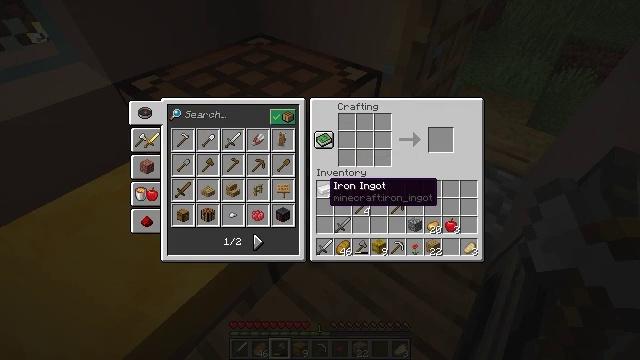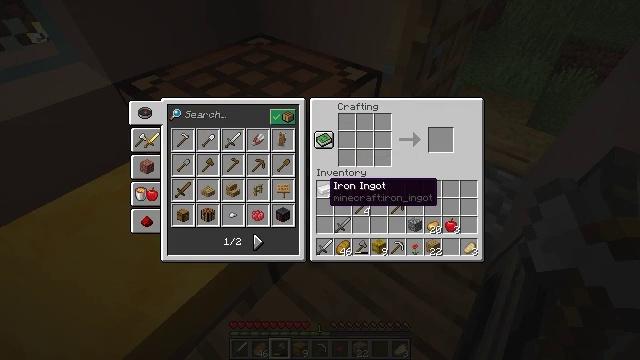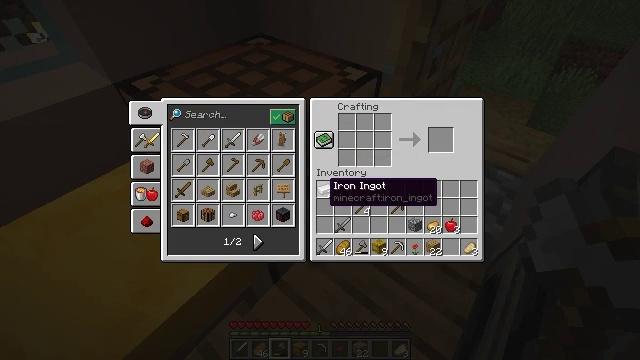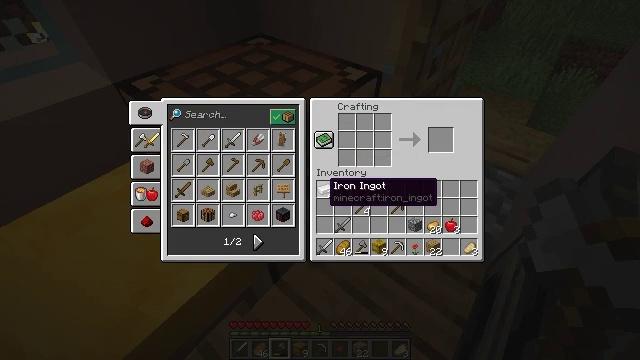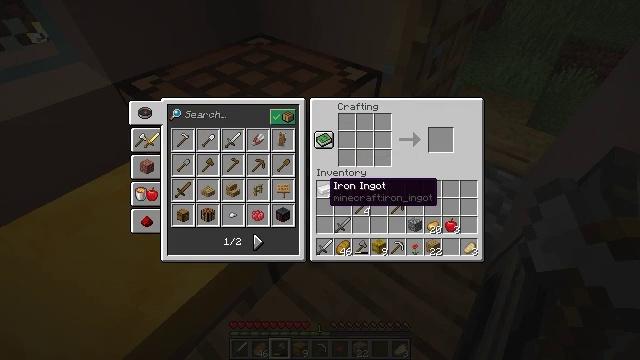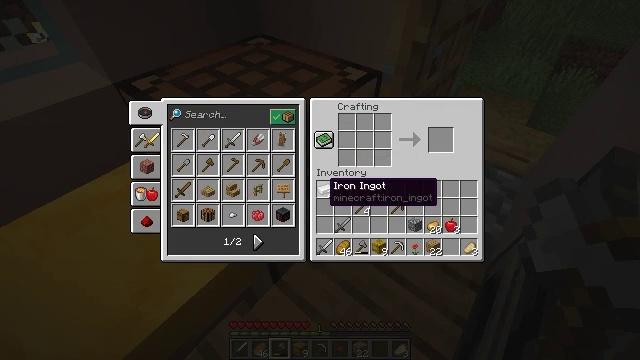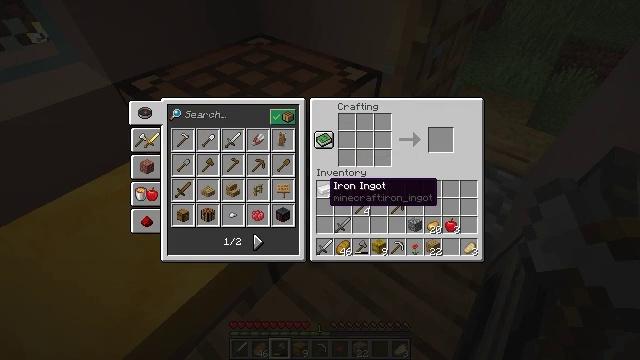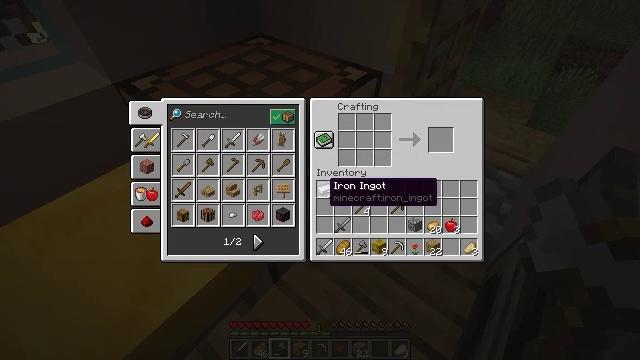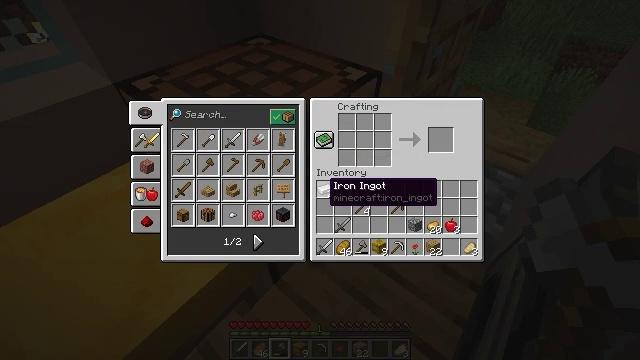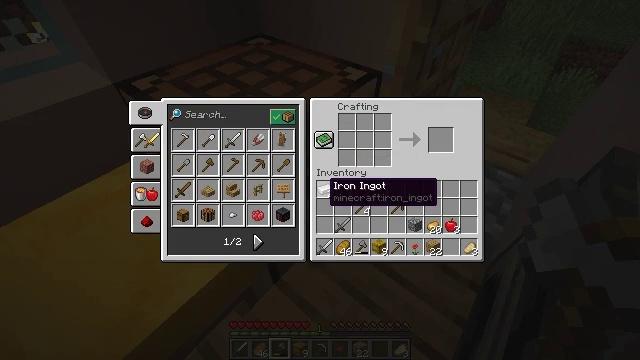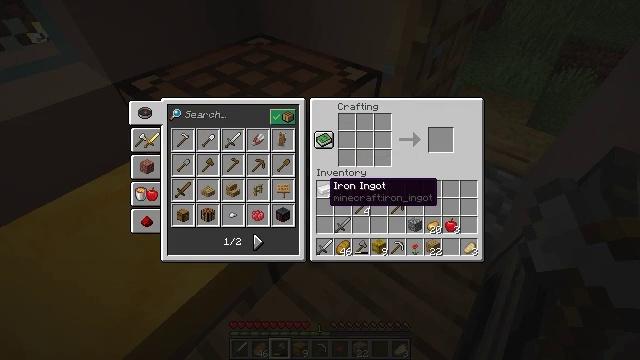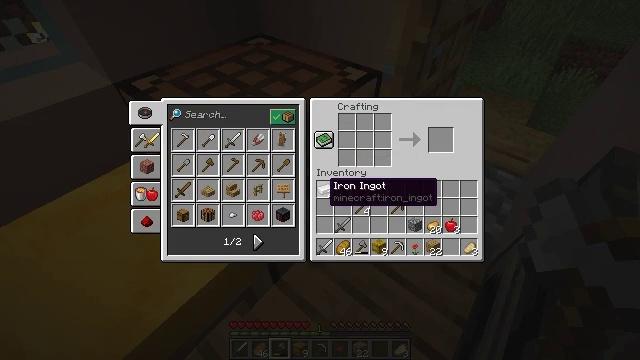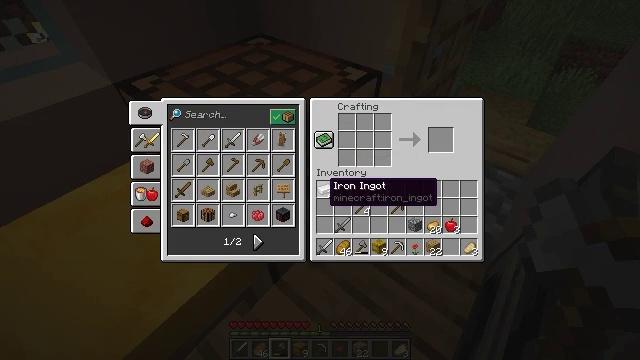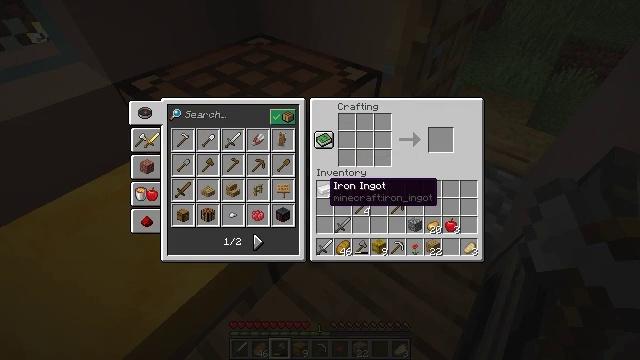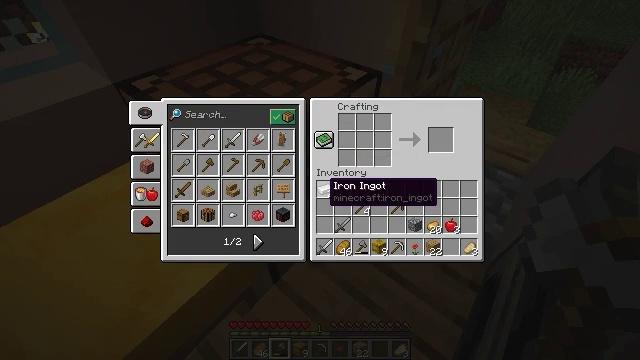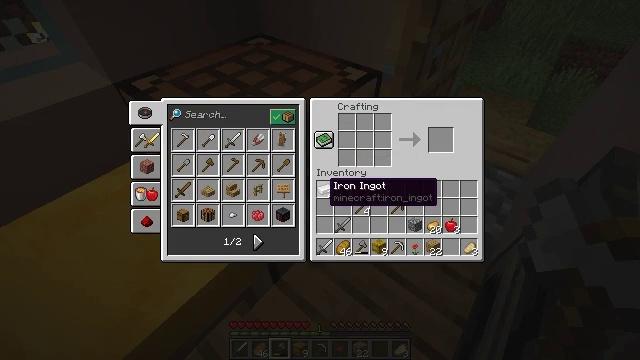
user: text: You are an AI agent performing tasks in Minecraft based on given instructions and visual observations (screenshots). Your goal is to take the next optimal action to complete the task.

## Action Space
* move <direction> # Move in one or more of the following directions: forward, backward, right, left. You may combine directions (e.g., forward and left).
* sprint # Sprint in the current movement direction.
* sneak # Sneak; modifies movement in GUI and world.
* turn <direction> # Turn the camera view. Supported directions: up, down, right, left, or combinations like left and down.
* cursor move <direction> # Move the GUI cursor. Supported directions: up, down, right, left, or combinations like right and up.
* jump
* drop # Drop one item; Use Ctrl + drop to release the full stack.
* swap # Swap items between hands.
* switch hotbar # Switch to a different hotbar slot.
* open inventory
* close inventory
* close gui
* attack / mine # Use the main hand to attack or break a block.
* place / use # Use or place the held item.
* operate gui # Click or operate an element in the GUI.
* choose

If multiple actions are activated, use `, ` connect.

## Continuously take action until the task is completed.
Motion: motion action
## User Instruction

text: Craft the shield at the crafting station.
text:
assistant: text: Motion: no_op
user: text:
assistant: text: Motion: no_op
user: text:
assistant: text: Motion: no_op
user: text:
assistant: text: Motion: no_op
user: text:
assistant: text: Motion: no_op
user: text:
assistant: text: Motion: no_op
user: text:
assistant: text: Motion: no_op
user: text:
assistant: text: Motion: no_op
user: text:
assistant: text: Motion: no_op
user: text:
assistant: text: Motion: no_op
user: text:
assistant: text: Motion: no_op
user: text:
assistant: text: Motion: no_op
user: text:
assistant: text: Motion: no_op
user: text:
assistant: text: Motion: no_op
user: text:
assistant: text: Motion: no_op
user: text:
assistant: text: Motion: no_op
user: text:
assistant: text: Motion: no_op
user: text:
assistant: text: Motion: no_op
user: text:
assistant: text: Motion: no_op
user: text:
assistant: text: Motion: no_op
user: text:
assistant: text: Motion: no_op
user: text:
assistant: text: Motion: no_op
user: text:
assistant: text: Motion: no_op
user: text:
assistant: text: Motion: no_op
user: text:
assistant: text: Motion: no_op
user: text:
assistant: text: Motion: no_op
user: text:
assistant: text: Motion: no_op
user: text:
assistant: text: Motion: no_op
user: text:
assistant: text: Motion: no_op
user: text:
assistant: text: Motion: no_op